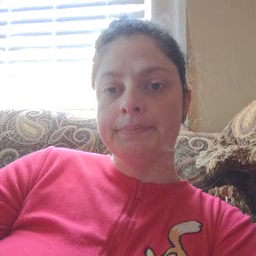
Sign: white